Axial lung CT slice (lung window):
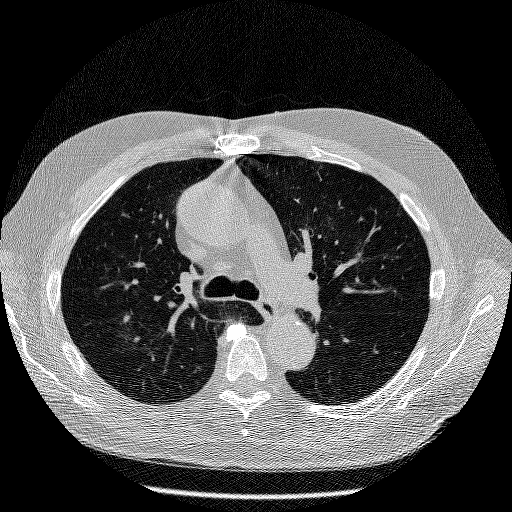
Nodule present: no